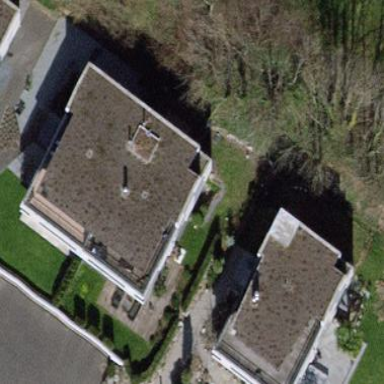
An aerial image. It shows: Terrace building.